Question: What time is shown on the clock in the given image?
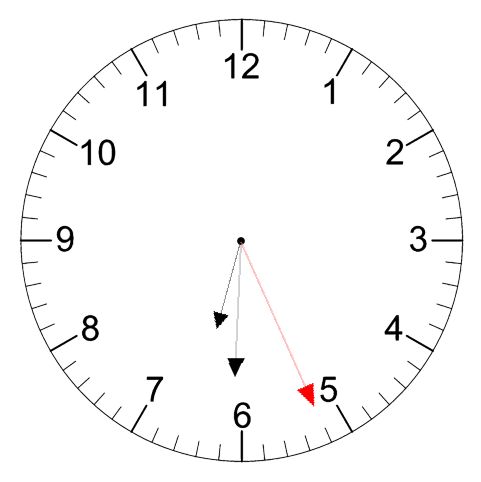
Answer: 06:30:26